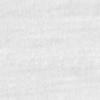
Label: no_change